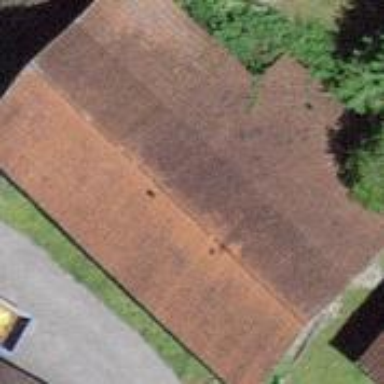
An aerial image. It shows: Garage building.